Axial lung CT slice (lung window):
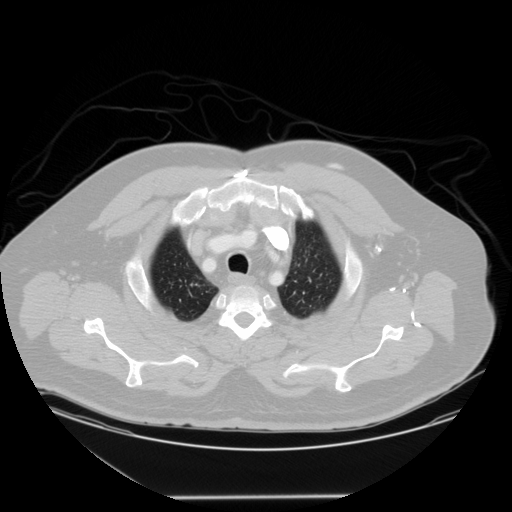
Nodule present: no